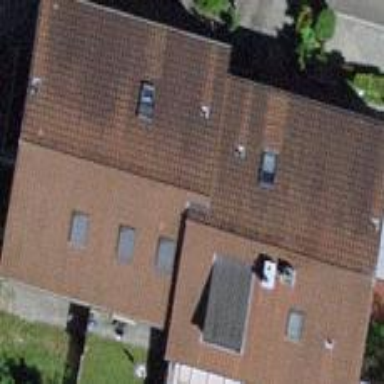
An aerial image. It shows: Terrace-style building with gabled roof.